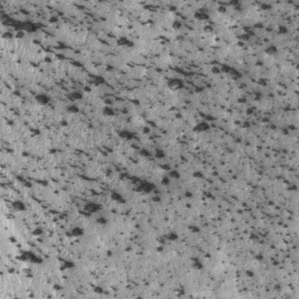
Label: frost